Question: I'm trying to connect to SQL Server and insert the data into the database. I have a class person, main and DataBaseInfo. I have download maven library for all the errors I had and it didn't work. I don't know why.
'''
<?xml version='1.0' encoding='UTF-8'?>
<beans xmlns = "http://www.springframework.org/schema/beans"
xmlns:xsi = "http://www.w3.org/2001/XMLSchema-instance"
xsi:schemaLocation = "http://www.springframework.org/schema/beans
http://www.springframework.org/schema/beans/spring-beans-3.0.xsd">
<bean id='data' class='com.microsoft.sqlserver.jdbc.SQLServerDriver'>
<property name='driverClassName' value ='java.sql.DriverManager'></property>
<property name='dataSource' value ='jdbc:sqlserver://10.222.115.11:1433;databaseName=Test;integratedSecurity=true'></property>
<property name='username' value='HmgDbUser'></property>
<property name='password' value='123456'></property>
</bean>
<bean id='template' class='org.springframework.jdbc.core.JdbcTemplate'>
<property name='dataSource' ref ='data'></property>
</bean>
<bean id='dbi' class='test1.DataBaseInfo'>
<property name='template' ref ='template'></property>
</bean>
</beans>
'''
My pom.xml
'''
<?xml version="1.0" encoding="UTF-8"?>
<project xmlns="http://maven.apache.org/POM/4.0.0"
xmlns:xsi="http://www.w3.org/2001/XMLSchema-instance"
xsi:schemaLocation="http://maven.apache.org/POM/4.0.0 http://maven.apache.org/xsd/maven-4.0.0.xsd">
<modelVersion>4.0.0</modelVersion>
<groupId>org.sample</groupId>
<artifactId>test1</artifactId>
<name> Spring boots test</name>
<version>0.0.2-SNAPSHOT</version>
<dependencies>
<!-- https://mvnrepository.com/artifact/com.microsoft.sqlserver/sqljdbc4 -->
<dependency>
<groupId>com.microsoft.sqlserver</groupId>
<artifactId>sqljdbc4</artifactId>
<version>4.0</version>
<scope>test</scope>
</dependency>
<!-- https://mvnrepository.com/artifact/org.springframework.boot/spring-boot-starter -->
<dependency>
<groupId>org.springframework.boot</groupId>
<artifactId>spring-boot-starter</artifactId>
<version>2.0.5.RELEASE</version>
</dependency>
<dependency>
<groupId>com.microsoft.sqlserver</groupId>
<artifactId>mssqljdbc6</artifactId>
<version>6.2.1</version>
</dependency>
<dependency>
<groupId>commons-logging</groupId>
<artifactId>commons-logging</artifactId>
<version>1.1.1</version>
</dependency>
</dependencies>
<properties>
<maven.compiler.source>1.8</maven.compiler.source>
<maven.compiler.target>1.8</maven.compiler.target>
<java.version>1.8</java.version>
</properties>
</project>
'''
My Main
'''
package test1;
import org.springframework.context.ApplicationContext;
import org.springframework.context.support.ClassPathXmlApplicationContext;
public class Main {
//jdbc:sqlserver:10.200.105.11;databaseName=test;integratedSecurity=true
public static void main(String[] args) {
ApplicationContext conx = new ClassPathXmlApplicationContext("bean.xml");
DataBaseInfo di = (DataBaseInfo)conx.getBean("dbi");
int ins=di.insertPerson(new Person("abdulaziz","riyadh","Saudi","Developer"));
System.out.println(ins);
}
}
'''
When I run it, this error occurs:
'''
Oct 28, 2018 4:35:01 PM org.springframework.context.support.ClassPathXmlApplicationContext refresh
WARNING: Exception encountered during context initialization - cancelling refresh attempt: org.springframework.beans.factory.CannotLoadBeanClassException: Error loading class [com.microsoft.sqlserver.jdbc.SQLServerDriver] for bean with name 'data' defined in class path resource [bean.xml]: problem with class file or dependent class; nested exception is java.lang.UnsupportedClassVersionError: com/microsoft/sqlserver/jdbc/SQLServerDriver has been compiled by a more recent version of the Java Runtime (class file version 54.0), this version of the Java Runtime only recognizes class file versions up to 52.0
Exception in thread "main" org.springframework.beans.factory.CannotLoadBeanClassException: Error loading class [com.microsoft.sqlserver.jdbc.SQLServerDriver] for bean with name 'data' defined in class path resource [bean.xml]: problem with class file or dependent class; nested exception is java.lang.UnsupportedClassVersionError: com/microsoft/sqlserver/jdbc/SQLServerDriver has been compiled by a more recent version of the Java Runtime (class file version 54.0), this version of the Java Runtime only recognizes class file versions up to 52.0
at org.springframework.beans.factory.support.AbstractBeanFactory.resolveBeanClass(AbstractBeanFactory.java:1385)
at org.springframework.beans.factory.support.AbstractAutowireCapableBeanFactory.determineTargetType(AbstractAutowireCapableBeanFactory.java:663)
at org.springframework.beans.factory.support.AbstractAutowireCapableBeanFactory.predictBeanType(AbstractAutowireCapableBeanFactory.java:630)
at org.springframework.beans.factory.support.AbstractBeanFactory.isFactoryBean(AbstractBeanFactory.java:1491)
at org.springframework.beans.factory.support.AbstractBeanFactory.isFactoryBean(AbstractBeanFactory.java:1014)
at org.springframework.beans.factory.support.DefaultListableBeanFactory.preInstantiateSingletons(DefaultListableBeanFactory.java:826)
at org.springframework.context.support.AbstractApplicationContext.finishBeanFactoryInitialization(AbstractApplicationContext.java:863)
at org.springframework.context.support.AbstractApplicationContext.refresh(AbstractApplicationContext.java:546)
at org.springframework.context.support.ClassPathXmlApplicationContext.<init>(ClassPathXmlApplicationContext.java:144)
at org.springframework.context.support.ClassPathXmlApplicationContext.<init>(ClassPathXmlApplicationContext.java:85)
at test1.Main.main(Main.java:8)
Caused by: java.lang.UnsupportedClassVersionError: com/microsoft/sqlserver/jdbc/SQLServerDriver has been compiled by a more recent version of the Java Runtime (class file version 54.0), this version of the Java Runtime only recognizes class file versions up to 52.0
at java.lang.ClassLoader.findBootstrapClass(Native Method)
at java.lang.ClassLoader.findBootstrapClassOrNull(ClassLoader.java:1015)
at java.lang.ClassLoader.loadClass(ClassLoader.java:413)
at java.lang.ClassLoader.loadClass(ClassLoader.java:411)
at sun.misc.Launcher$AppClassLoader.loadClass(Launcher.java:349)
at java.lang.ClassLoader.loadClass(ClassLoader.java:357)
at java.lang.Class.forName0(Native Method)
at java.lang.Class.forName(Class.java:348)
at org.springframework.util.ClassUtils.forName(ClassUtils.java:275)
at org.springframework.beans.factory.support.AbstractBeanDefinition.resolveBeanClass(AbstractBeanDefinition.java:437)
at org.springframework.beans.factory.support.AbstractBeanFactory.doResolveBeanClass(AbstractBeanFactory.java:1430)
at org.springframework.beans.factory.support.AbstractBeanFactory.resolveBeanClass(AbstractBeanFactory.java:1374)
... 10 more
'''
My java version

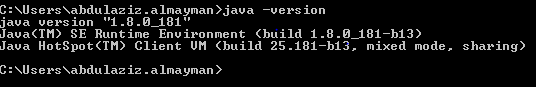
Answer: You have two options.
1. Use JDK version 10 while compiling your maven module. Version 10 since the exception you have supplied indicates so. Class file format 54 corresponds to Java 10. See here.
2. Use a version of the JDBC driver compiled for JDK version 8 or matching the JDK version you want to use. But do check the documentation of your database as well, to ensure you pick up the correct driver implementation. Here's one for example: <dependency>
<groupId>com.microsoft.sqlserver</groupId>
<artifactId>mssql-jdbc</artifactId>
<version>7.0.0.jre8</version>
</dependency>